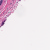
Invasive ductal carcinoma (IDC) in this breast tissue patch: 0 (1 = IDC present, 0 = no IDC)